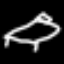
Label: bed